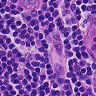
Metastatic tissue present: no